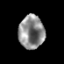
Tissue: prostate
Cell type: T cells
Senescence score: 0.3209
Nuclear area (px): 838
Mean DAPI intensity: 139.326